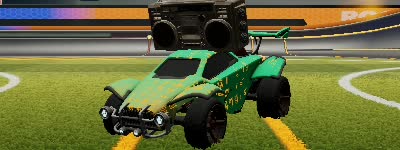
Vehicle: octane